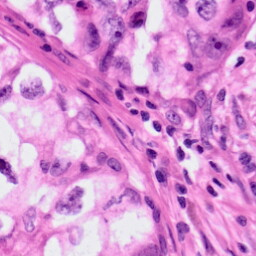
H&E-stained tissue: Lung